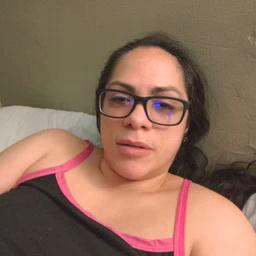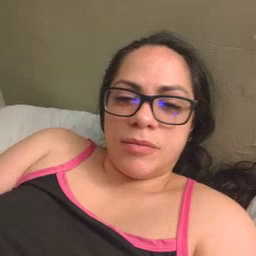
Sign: tiger